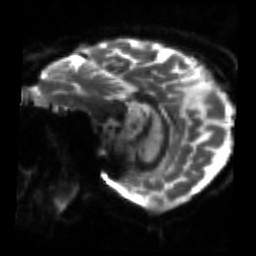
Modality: sbref
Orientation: sagittal
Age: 67
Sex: female
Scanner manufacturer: siemens
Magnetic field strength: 3 T
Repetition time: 4.71 s
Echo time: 0.0906 s